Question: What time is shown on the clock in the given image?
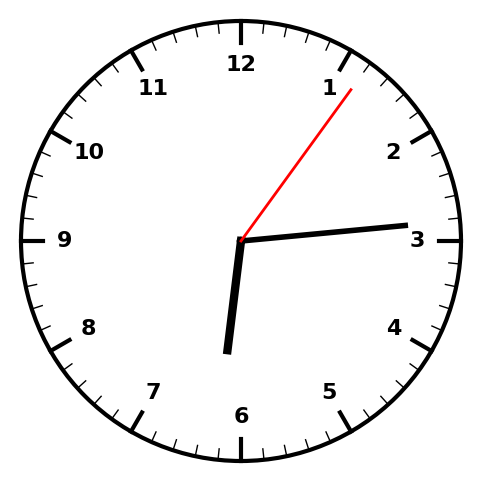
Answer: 06:14:06